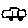
Label: car